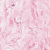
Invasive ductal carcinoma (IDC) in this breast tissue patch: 0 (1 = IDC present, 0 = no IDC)